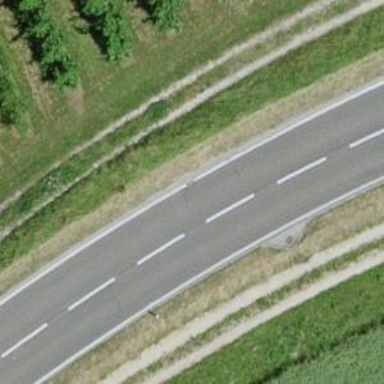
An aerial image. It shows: Unclassified road with asphalt surface.